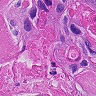
Metastatic tissue present: yes